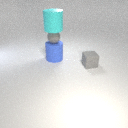
large cyan rubber cylinder above large blue rubber cylinder